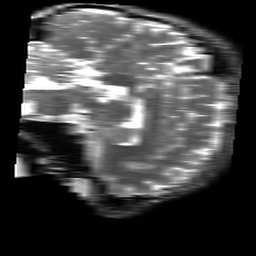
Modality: T2w
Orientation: sagittal
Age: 27
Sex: male
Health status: healthy
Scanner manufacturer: siemens
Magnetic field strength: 3 T
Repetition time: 4.01 s
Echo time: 0.116 s